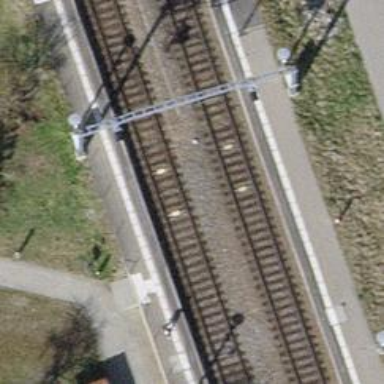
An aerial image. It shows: Railway signal.